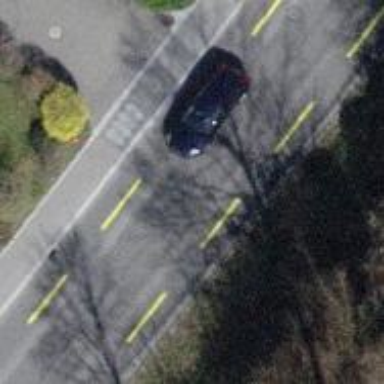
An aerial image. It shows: Secondary road with asphalt surface and dedicated cycle lane.